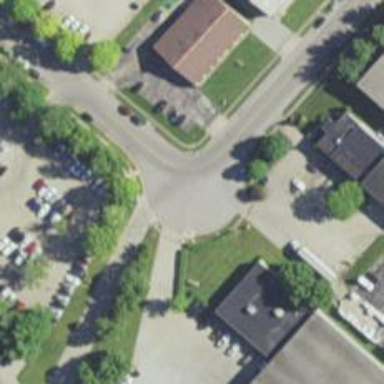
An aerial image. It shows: Turning circle on the road.